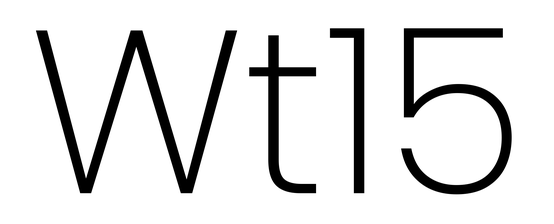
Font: Poppins-ExtraLight